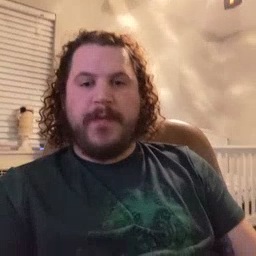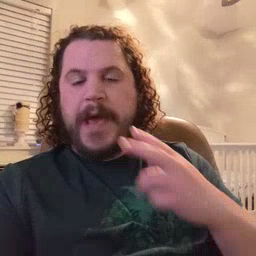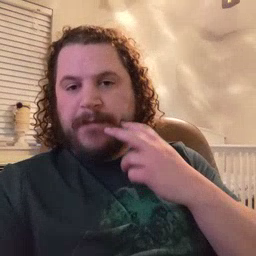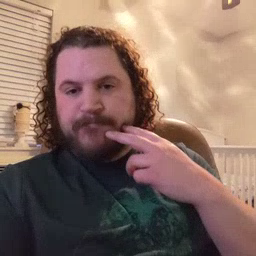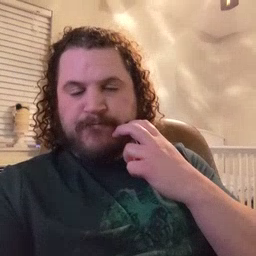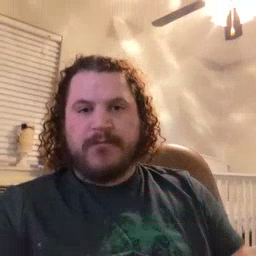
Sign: gum